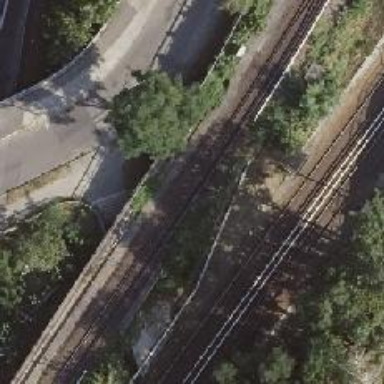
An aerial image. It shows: Railway signal.